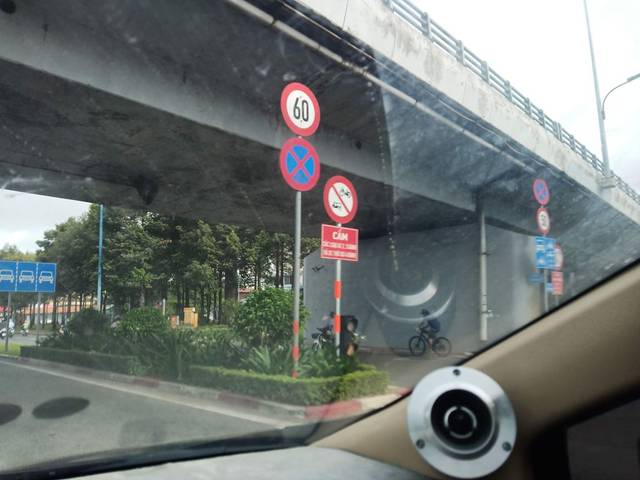
Region: Vietnam
Coordinates: 10.75, 106.669